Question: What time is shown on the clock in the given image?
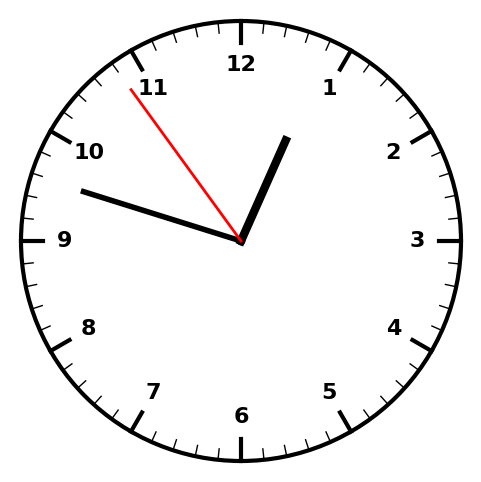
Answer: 12:47:54